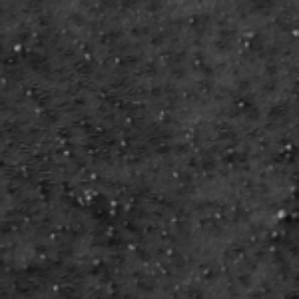
Label: frost